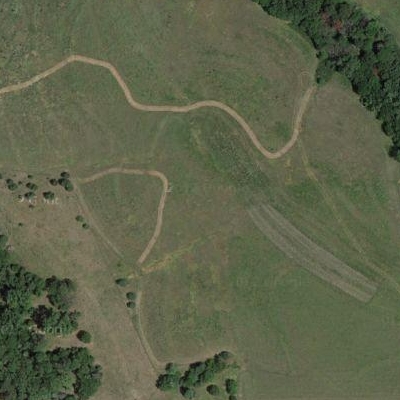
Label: aGrass